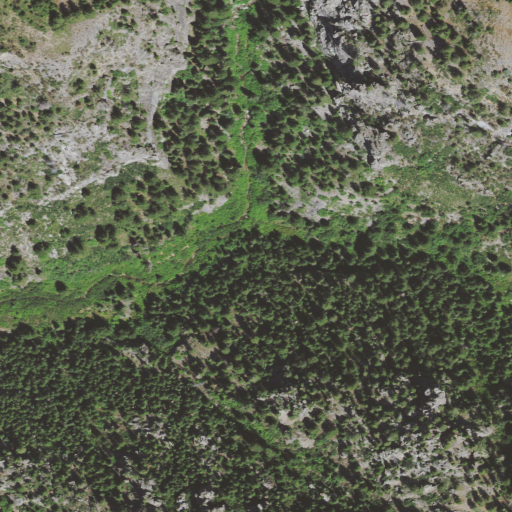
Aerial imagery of valley in Utah named Sawmill Canyon containing evergreen forest, deciduous forest, and shrub